高三 · 度量几何学
函数 $y=f(x)$ 的图象如图所示, 则阴影部分的面积是 ( )

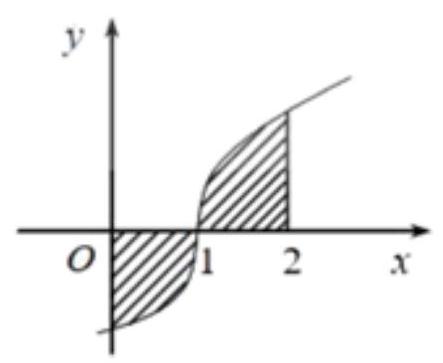
A. $\int_{0}^{1} f(x) d x$
B. $\int_{0}^{2} f(x) d x$
C. $\int_{0}^{2}|f(x)| d x$
D. $\int_{0}^{1} f(x) d x+\int_{1}^{2} f(x) d x$
答案: C
解析: 答案: C

【解析】 由图得阴影部分的面积为 $\int_{0}^{1}[-f(x)] d x+\int_{1}^{2} f(x) d x=\int_{0}^{1}|f(x)| d x+\int_{1}^{2} f(x) d x=\int_{0}^{2}|f(x)| d x$,
故答案为: C.

【分析】利用定积分的几何意义即可表示出封闭图形的面积.